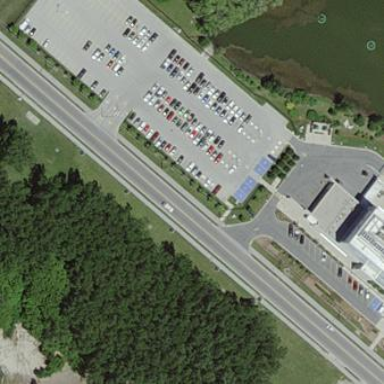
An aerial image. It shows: Parking area with asphalt surface.